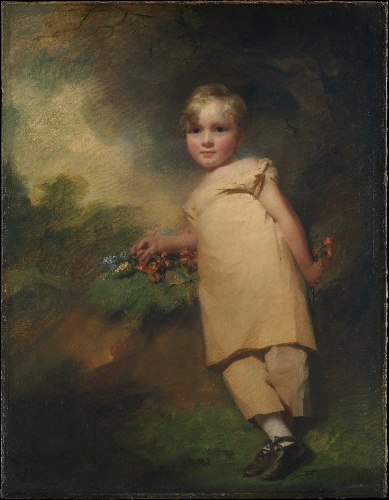
Title: William Scott-Elliot of Arkleton (1811–1901)
Artist: Sir Henry Raeburn
Artist bio: British, Stockbridge, Scotland 1756–1823 Edinburgh, Scotland
Date: ca. 1815–16
Object type: Painting
Classification: Paintings
Medium: Oil on canvas
Dimensions: 47 3/8 x 36 5/8 in. (120.3 x 93 cm)
Department: European Paintings
Credit line: Fletcher Fund, 1945
Accession year: 1945
Repository: Metropolitan Museum of Art, New York, NY
Tags: Boys|Portraits